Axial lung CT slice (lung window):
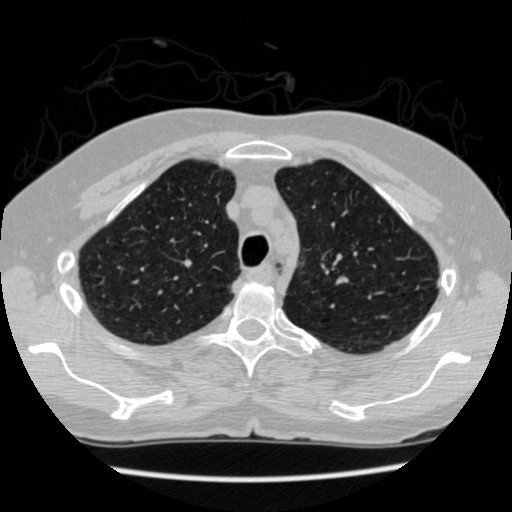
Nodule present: no